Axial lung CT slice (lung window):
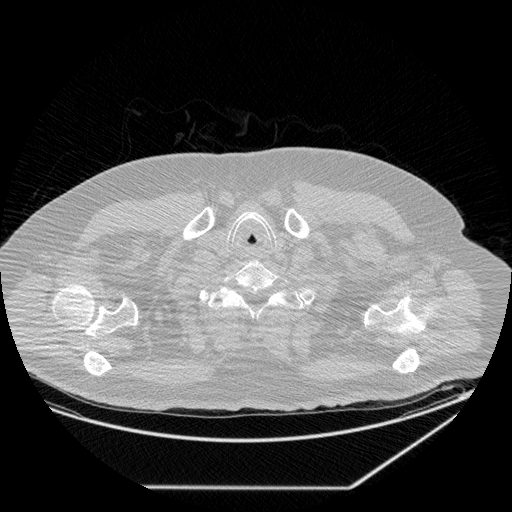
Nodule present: no